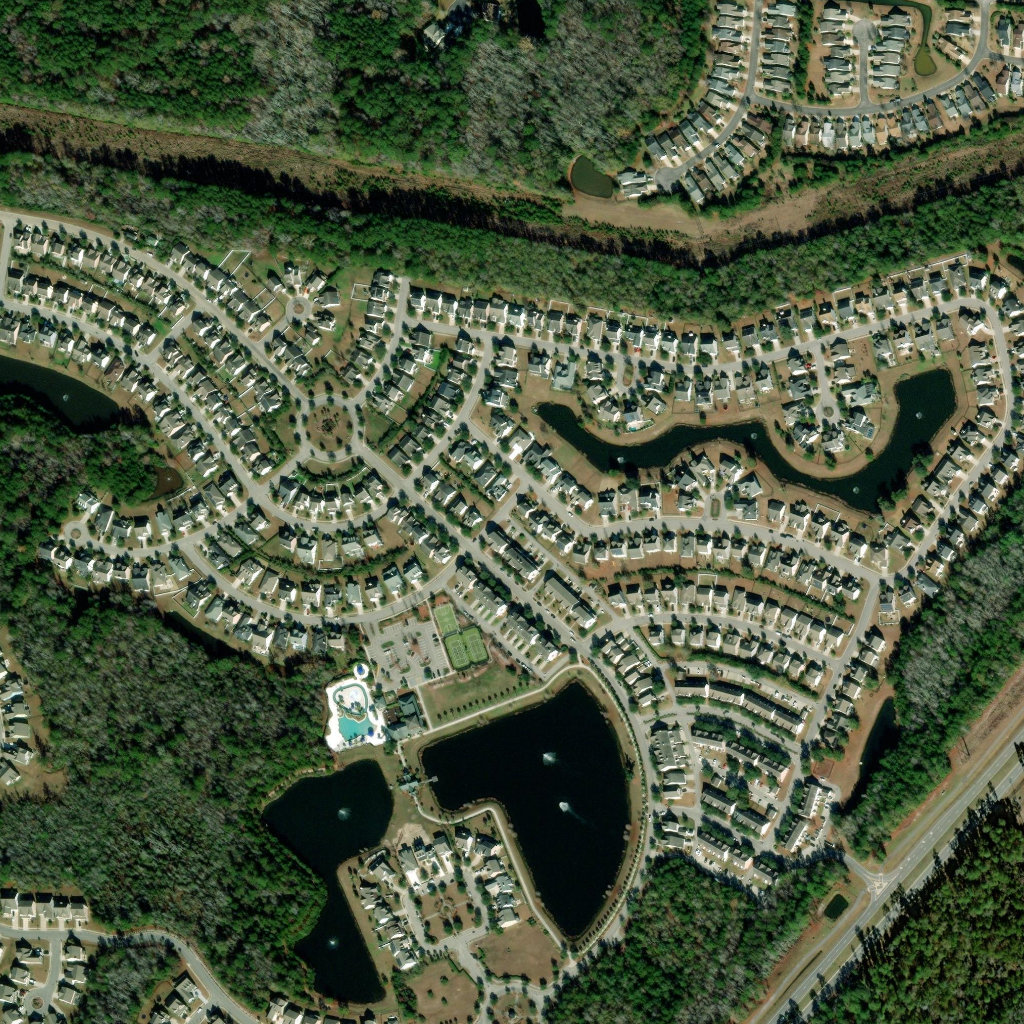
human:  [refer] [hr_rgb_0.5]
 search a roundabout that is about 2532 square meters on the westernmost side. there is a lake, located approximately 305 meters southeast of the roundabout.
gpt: <box>[[29, 38, 35, 45, 0]]</box>

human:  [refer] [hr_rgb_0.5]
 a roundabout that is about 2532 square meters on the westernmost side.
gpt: <box>[[29, 38, 35, 45, 0]]</box>

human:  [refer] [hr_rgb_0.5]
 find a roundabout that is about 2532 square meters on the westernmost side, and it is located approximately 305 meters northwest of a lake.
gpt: <box>[[29, 38, 35, 45, 0]]</box>